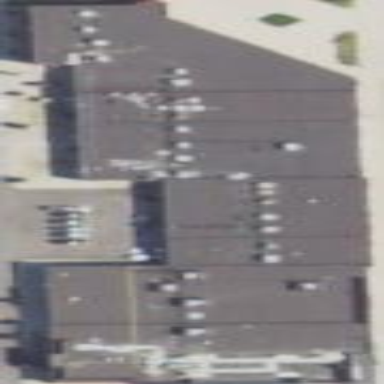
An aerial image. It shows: Retail building.